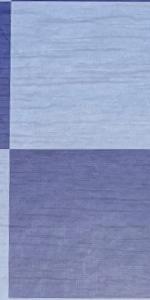
Label: Empty